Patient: sex M, age 68
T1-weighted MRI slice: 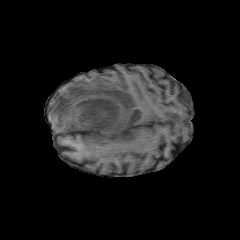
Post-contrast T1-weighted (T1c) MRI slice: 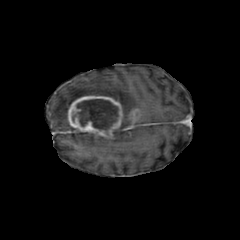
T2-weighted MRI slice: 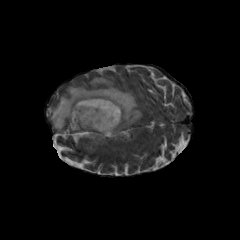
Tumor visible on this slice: yes
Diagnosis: Glioblastoma, IDH-wildtype
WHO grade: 4